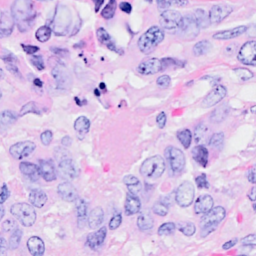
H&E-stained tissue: Breast